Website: slack
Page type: payment
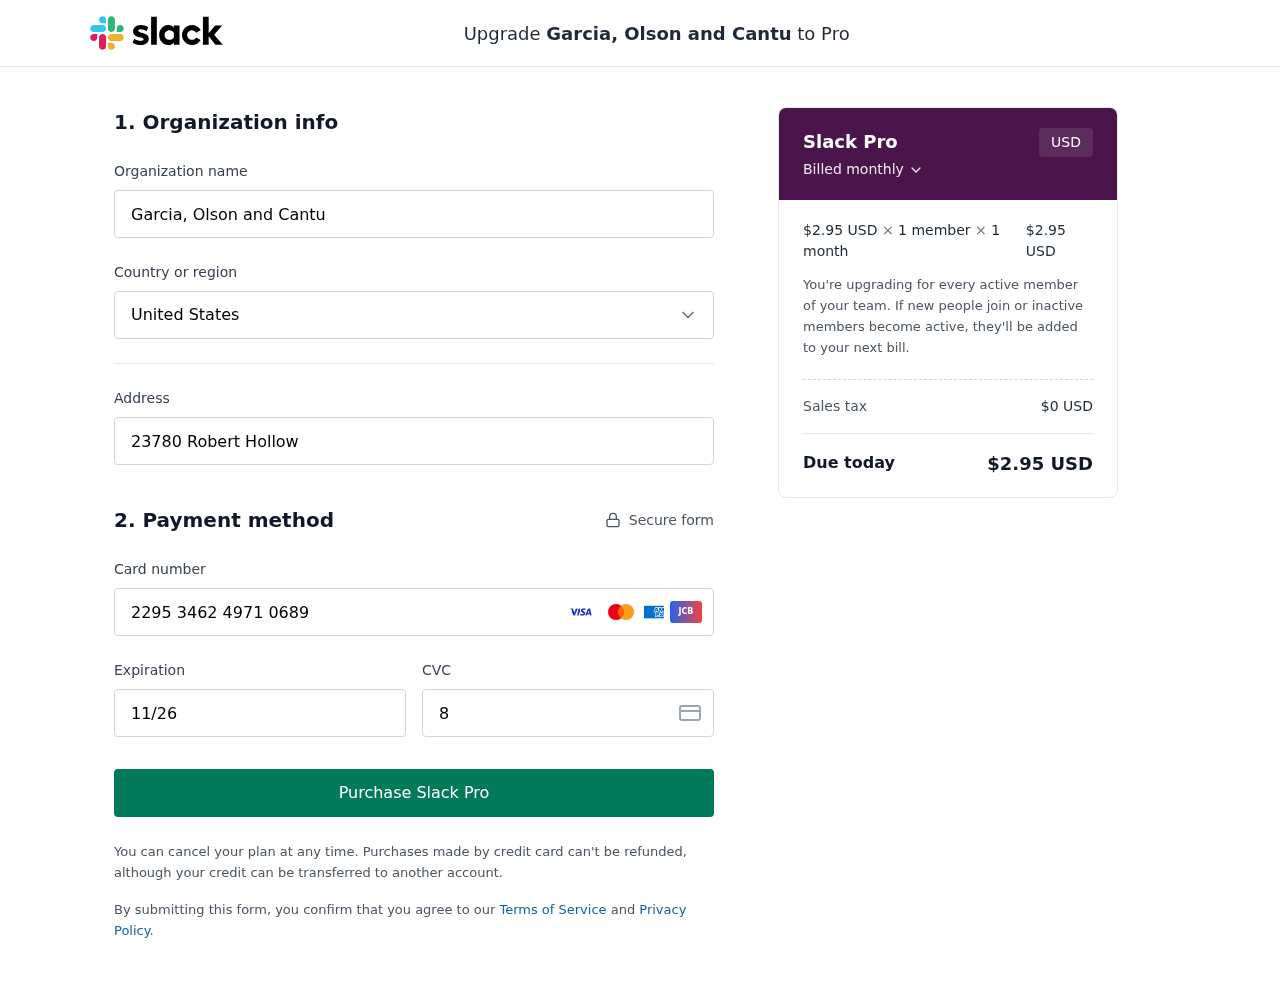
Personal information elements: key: PII_CARD_CVV
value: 865
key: PII_CARD_EXPIRY
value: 11/26
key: PII_CARD_NUMBER
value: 2295 3462 4971 0689
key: PII_COMPANY
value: Garcia, Olson and Cantu
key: PII_COUNTRY
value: United States
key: PII_STREET
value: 23780 Robert Hollow
Product elements: key: PRODUCT1_PRICE
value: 2.95
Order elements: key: ORDER_SUBTOTAL
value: $2.95 USD
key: ORDER_TAX
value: $0 USD
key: ORDER_TOTAL
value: $2.95 USD